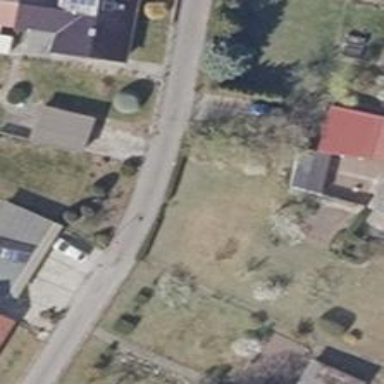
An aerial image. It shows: Smooth asphalt road in residential area.